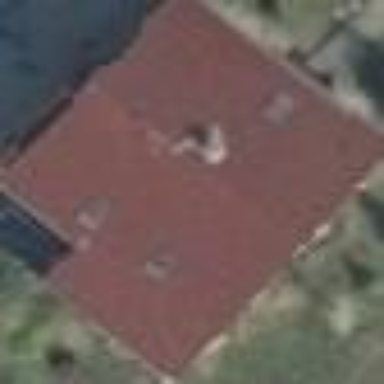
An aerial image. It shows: Detached building with gabled roof made of red roof tiles. The roof is oriented along the building.